Field crop: tomato
Growth stage: 1
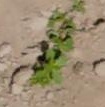
Species: portulaca